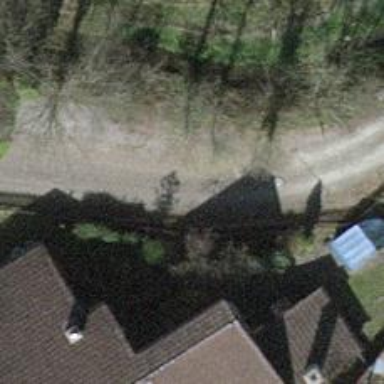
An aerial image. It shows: Driveway made of paving stones.